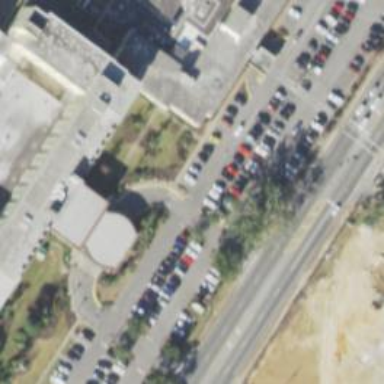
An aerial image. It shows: Parking space is available.